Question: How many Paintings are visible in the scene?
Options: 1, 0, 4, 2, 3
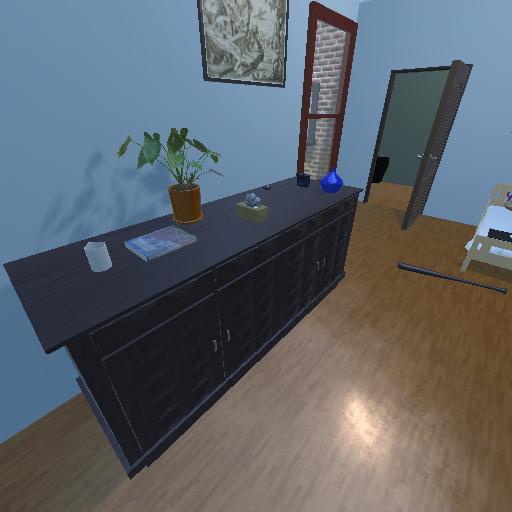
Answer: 1